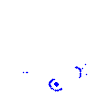
Particle: proton